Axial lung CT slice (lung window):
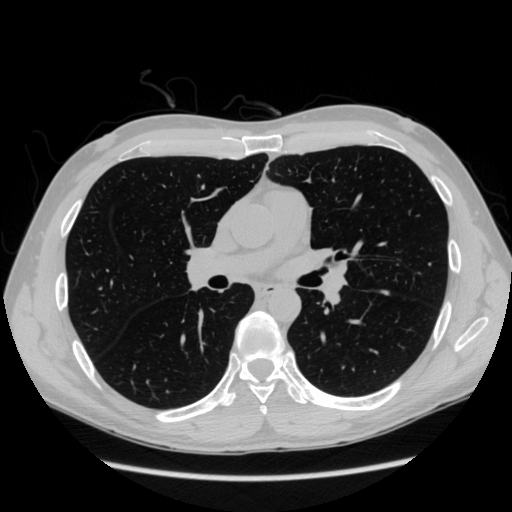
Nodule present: no